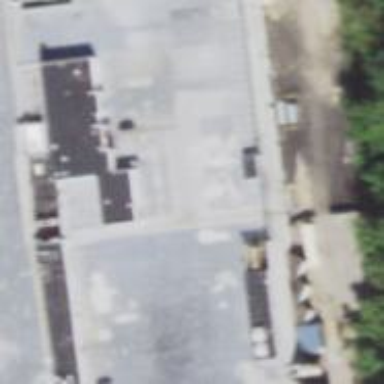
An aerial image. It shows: Retail building.